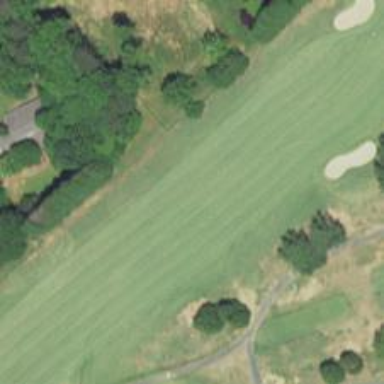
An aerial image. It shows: Golf hole.